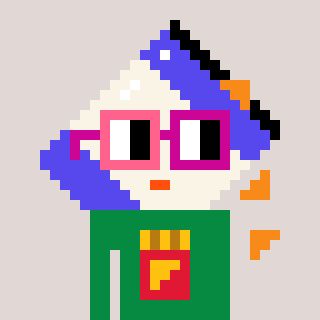
a pixel art character with square pink and red glasses, a chips-shaped head and a green-colored body on a warm background